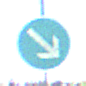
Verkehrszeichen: VorgeschriebeneVorbeifahrtRechts
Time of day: Midday
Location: Outdoor (Special)
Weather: PartlyCloudy
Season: NotSpecified
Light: Natural